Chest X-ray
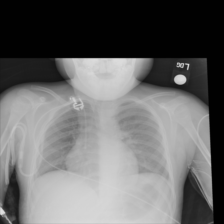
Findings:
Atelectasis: negative
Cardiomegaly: negative
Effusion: negative
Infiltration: negative
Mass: negative
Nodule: negative
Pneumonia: negative
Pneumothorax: negative
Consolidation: negative
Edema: negative
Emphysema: negative
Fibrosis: negative
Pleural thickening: negative
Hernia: negative